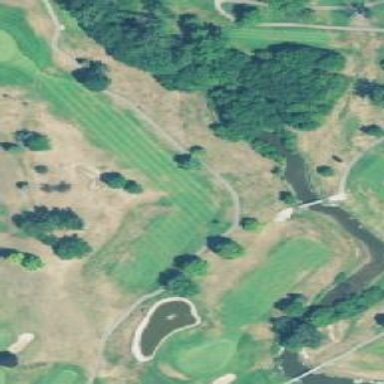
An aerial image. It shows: Grassy area designated as golf fairway.